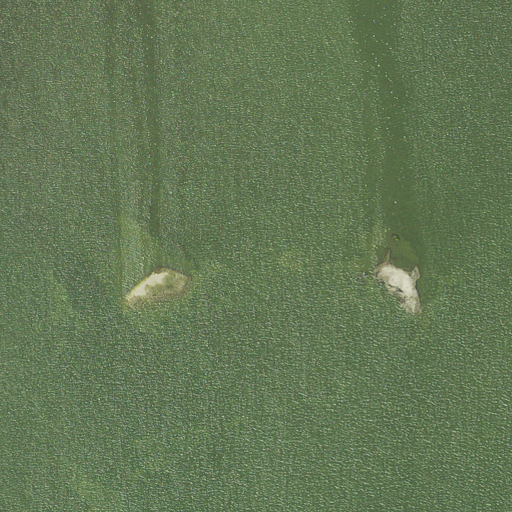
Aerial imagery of island in Maryland named Opossum Island containing open water and herbaceous wetlands